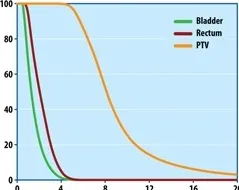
High-dose-rate brachytherapy plans.
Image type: chart (chart)